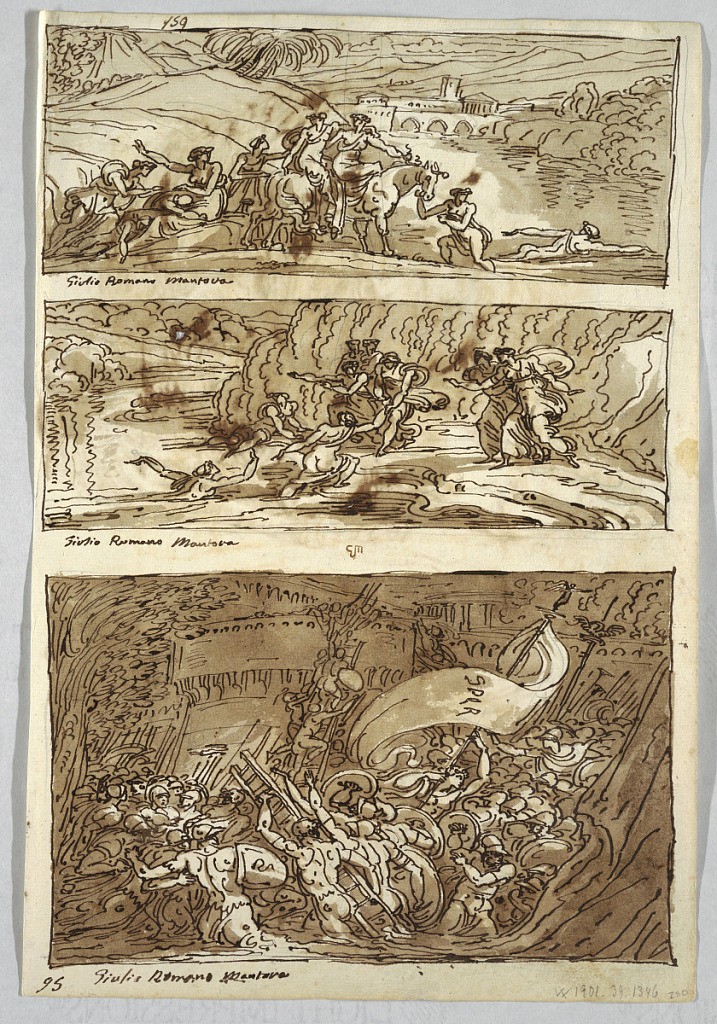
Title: Sketchbook Page, Folio 95: Three Paintings after Giulio Romano; Verso: Lion and Eagle
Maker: Felice Giani, Italian, 1758–1823
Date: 1812–14
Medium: Pen and brown ink, brush and sepia wash over traces of graphite on cream laid paper
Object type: Drawing
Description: Two girls riding on bull. They flee to shore. Assault of town. Inscription for each: Giulio Romano Mantua. Verso: a lion licks his left fore leg. Three profiles, one front.